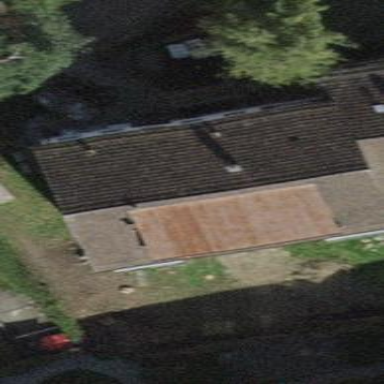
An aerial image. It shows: Building with tile roof.